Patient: sex M, age 57
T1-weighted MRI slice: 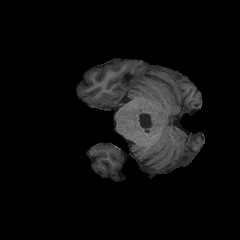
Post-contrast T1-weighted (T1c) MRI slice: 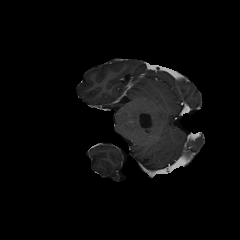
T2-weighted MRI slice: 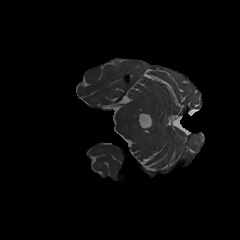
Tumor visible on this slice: no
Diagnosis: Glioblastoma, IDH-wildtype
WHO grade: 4